Field crop: maize
Growth stage: 1
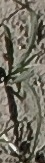
Species: sorghum